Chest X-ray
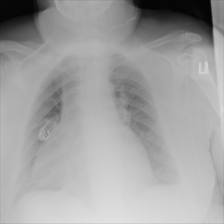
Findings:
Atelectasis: negative
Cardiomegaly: positive
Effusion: negative
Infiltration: negative
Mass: negative
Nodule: negative
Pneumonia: negative
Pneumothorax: negative
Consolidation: negative
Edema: negative
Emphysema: negative
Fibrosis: negative
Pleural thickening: negative
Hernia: negative